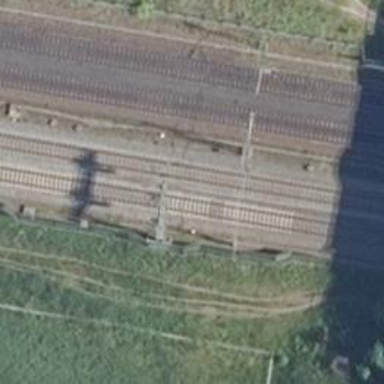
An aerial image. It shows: Railway signal.